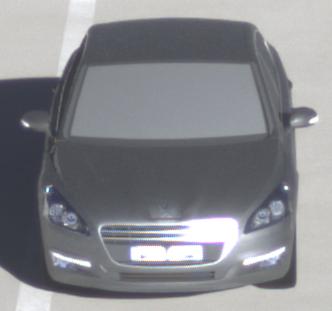
Make: Peugeot
Model: 508 120 VTi
Detailed model: 508 (I) Limousine
Model produced from: 2011/03
Model produced until: 2014/05
Doors: 4
Color: gray
Road condition: dry road
Daytime: morning or afternoon
Contrast: high contrast